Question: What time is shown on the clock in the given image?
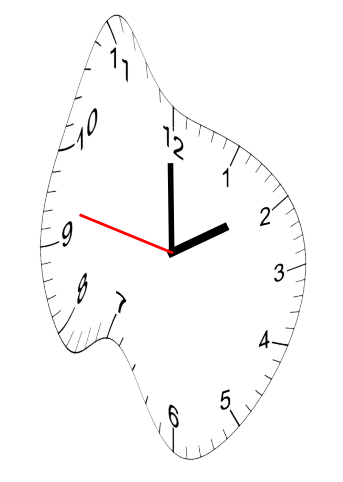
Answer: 01:59:47